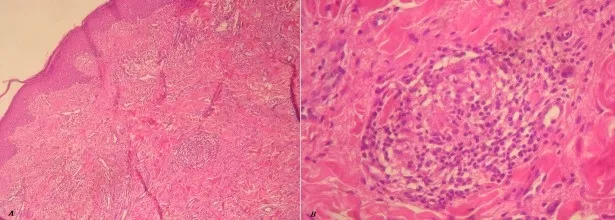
Labial mucosa biopsies showed non-necrotizing giganto-epithelioid granuloma.
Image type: pathology (h&e)